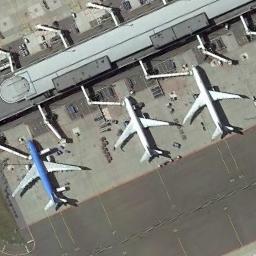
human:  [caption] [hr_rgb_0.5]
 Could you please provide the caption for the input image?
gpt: Several planes of different sizes are neatly parked beside buildings in the airport .

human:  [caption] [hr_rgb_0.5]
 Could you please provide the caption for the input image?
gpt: Two white planes and a blue plane parked next to boarding bridges of the striped terminal while some facilities around planes .

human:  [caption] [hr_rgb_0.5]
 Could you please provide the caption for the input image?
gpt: Two white and one blue aircraft are parked on the side of the airport .

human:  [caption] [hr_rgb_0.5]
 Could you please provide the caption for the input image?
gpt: Two white planes and a blue plane are parked on the open space beside the terminal .

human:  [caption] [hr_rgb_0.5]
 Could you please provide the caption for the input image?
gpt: Three planes are in the parking lot next to the buildings .